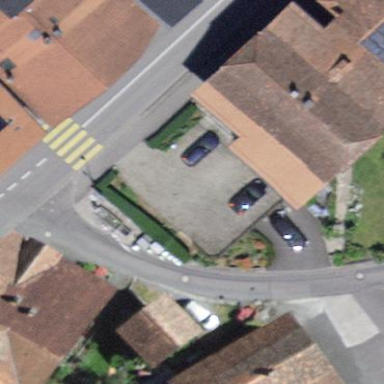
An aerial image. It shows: Detached building.